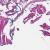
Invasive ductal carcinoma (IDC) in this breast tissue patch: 0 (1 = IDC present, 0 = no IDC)